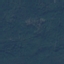
Land use / land cover: Forest